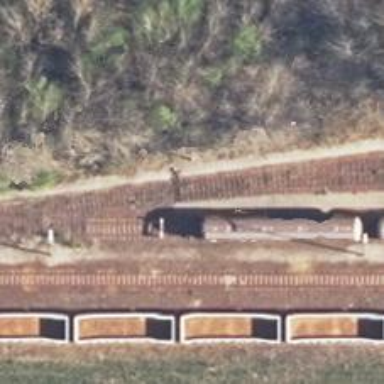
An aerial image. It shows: Railway yard.